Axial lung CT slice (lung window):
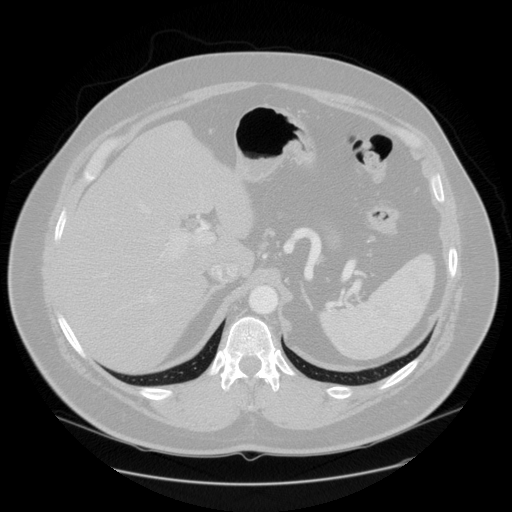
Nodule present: no